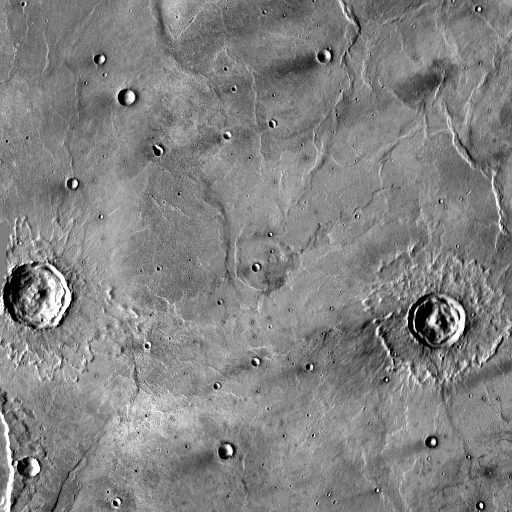
Crater classes present: Background, Other, Layered